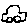
Label: car